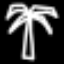
Label: palm tree